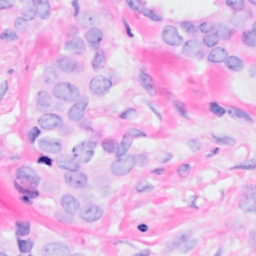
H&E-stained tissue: Breast